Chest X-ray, PA view. Patient: 18 years old, sex M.
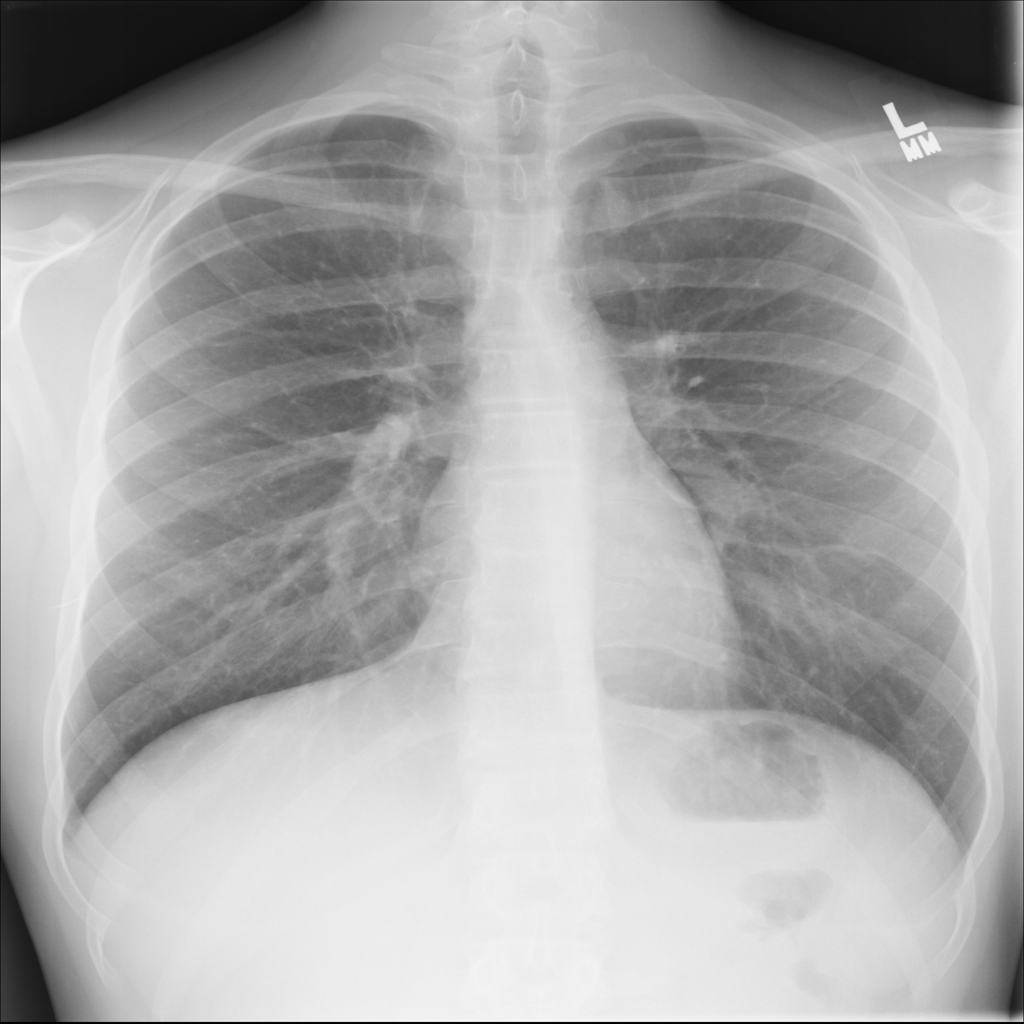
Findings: No Finding